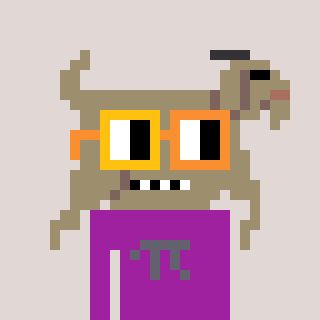
a pixel art character with square yellow and orange glasses, a goat-shaped head and a magenta-colored body on a warm background